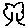
Label: tree